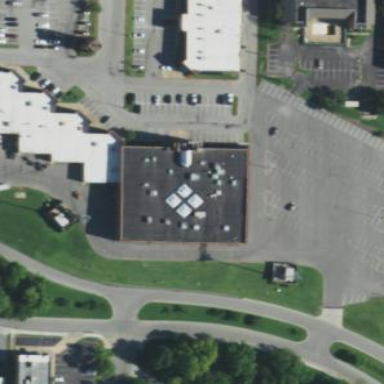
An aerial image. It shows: Retail building with trampoline park on the leisure land.